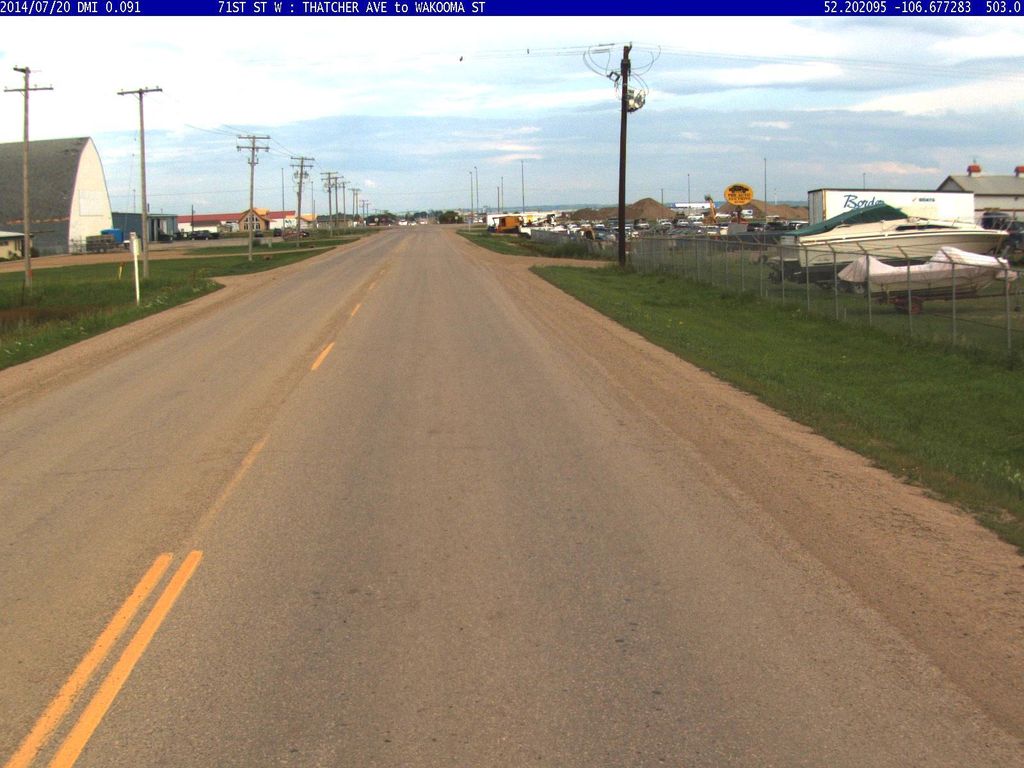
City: saskatoon